Aerial crown-view tile of a tropical tree (Barro Colorado Island, Panama), acquired 20241112:
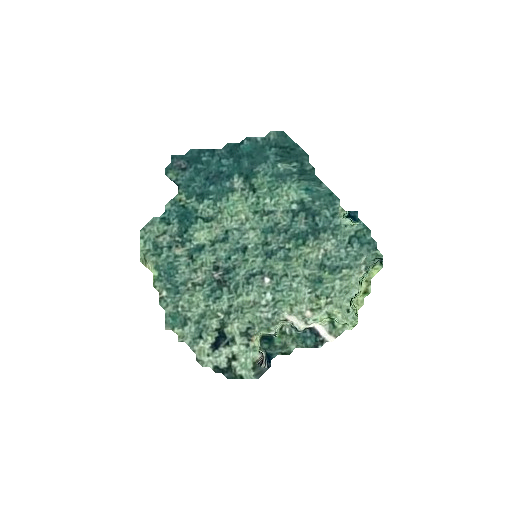
Species: Trattinnickia aspera
GBIF accepted scientific name: Trattinnickia aspera
Crown area: 62.448 m²